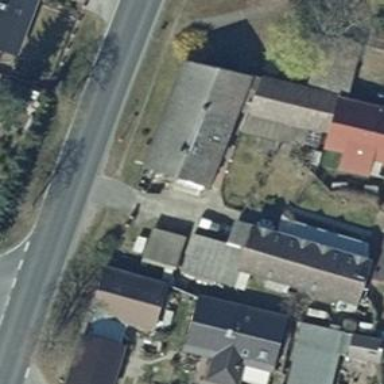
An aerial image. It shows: Residential building with gabled roof oriented along its length. Both the roof and the building are grey in color.